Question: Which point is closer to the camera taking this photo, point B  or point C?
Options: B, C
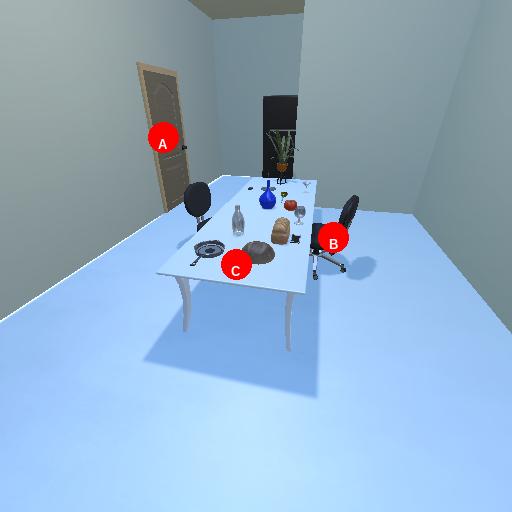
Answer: B